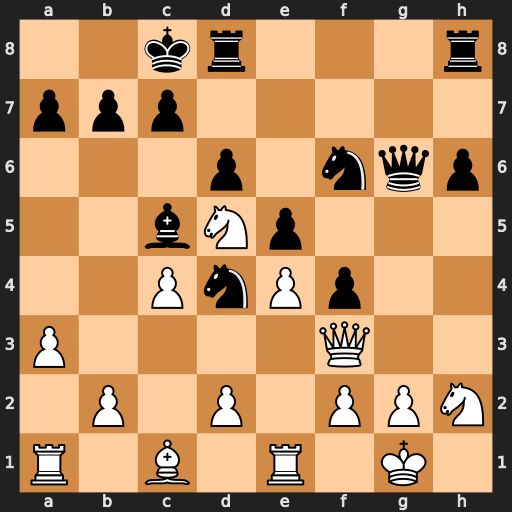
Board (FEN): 2kr3r/ppp5/3p1nqp/2bNp3/2PnPp2/P4Q2/1P1P1PPN/R1B1R1K1
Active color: w
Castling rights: -
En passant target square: -
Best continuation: Ne7+ Kb8 Nxg6 Nxf3+ Nxf3